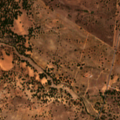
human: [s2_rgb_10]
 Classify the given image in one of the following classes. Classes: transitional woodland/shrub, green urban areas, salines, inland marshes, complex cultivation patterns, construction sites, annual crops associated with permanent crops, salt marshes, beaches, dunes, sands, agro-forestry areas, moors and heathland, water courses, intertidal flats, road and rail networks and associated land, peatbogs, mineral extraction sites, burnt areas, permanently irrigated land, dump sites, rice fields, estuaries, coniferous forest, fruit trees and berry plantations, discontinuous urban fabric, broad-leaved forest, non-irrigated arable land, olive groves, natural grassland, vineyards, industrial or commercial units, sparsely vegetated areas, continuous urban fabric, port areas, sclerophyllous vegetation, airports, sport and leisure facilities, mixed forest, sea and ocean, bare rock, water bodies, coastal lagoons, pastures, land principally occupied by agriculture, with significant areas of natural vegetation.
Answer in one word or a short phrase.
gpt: non-irrigated arable land, agro-forestry areas, broad-leaved forest, transitional woodland/shrub